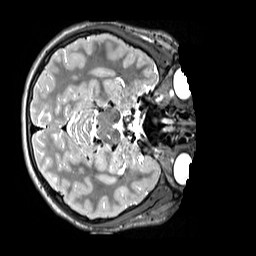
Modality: T2w
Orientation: axial
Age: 13
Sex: male
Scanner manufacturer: siemens
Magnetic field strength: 3 T
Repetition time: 3.2 s
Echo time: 0.408 s